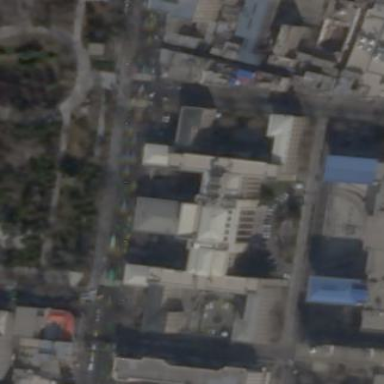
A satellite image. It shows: Courthouse.